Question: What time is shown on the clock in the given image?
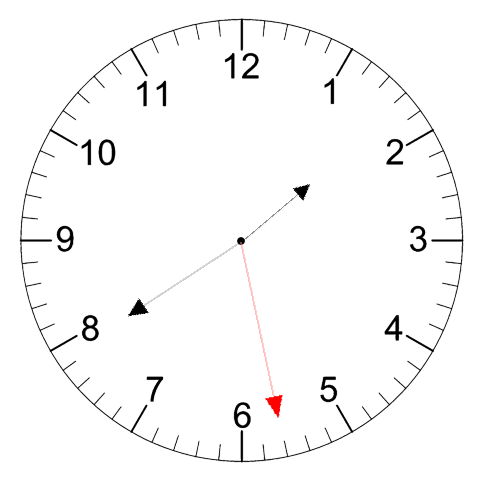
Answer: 01:39:28